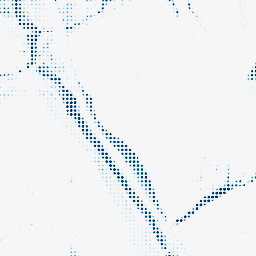
Category: morphological
Decomposition family: morphological_rect
Decomposition parameters: operation: closing
width: 20
height: 3
Upsampling method: sinc_blackman
Upsampling parameters: scale: 8
kernel_size: 4
Upsampling scale: 8